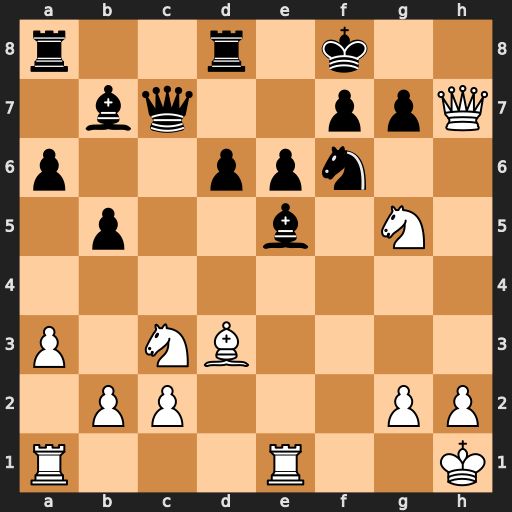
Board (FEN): r2r1k2/1bq2ppQ/p2ppn2/1p2b1N1/8/P1NB4/1PP3PP/R3R2K
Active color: w
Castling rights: -
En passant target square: -
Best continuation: Qh8+ Ke7 Qxg7 Bxg2+ Kxg2